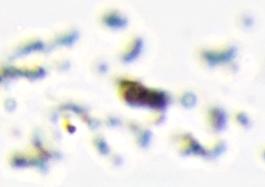
Label: Phaeocystis